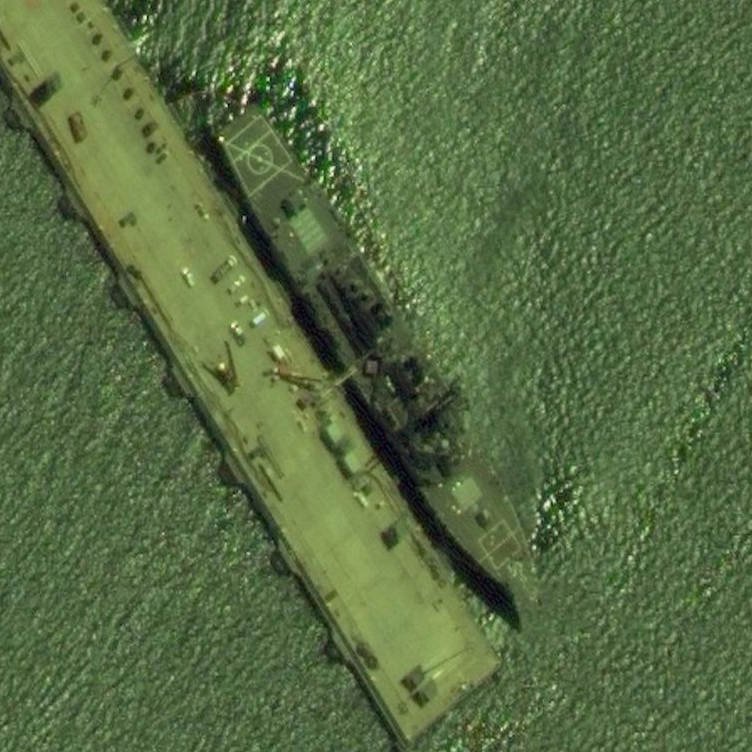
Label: Arleigh_Burke-class_destroyer